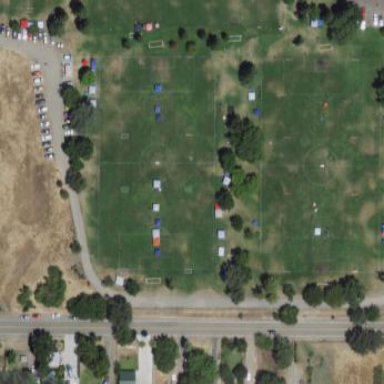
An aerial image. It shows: Soccer field with grass surface. It is labeled as Soccer Field 6 in leisure land pitch.